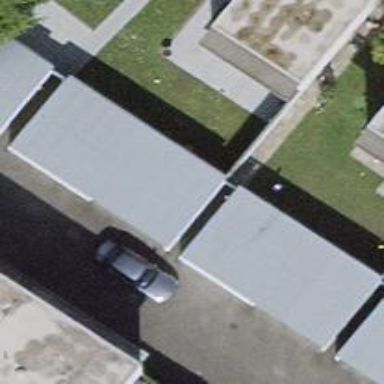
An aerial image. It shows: View of roof of building.